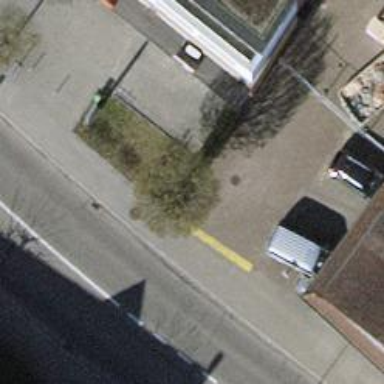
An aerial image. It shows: Bollard barrier.